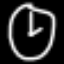
Label: clock